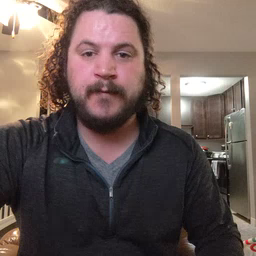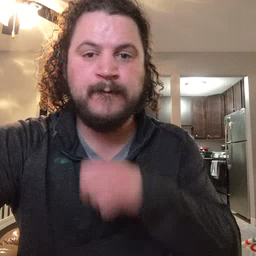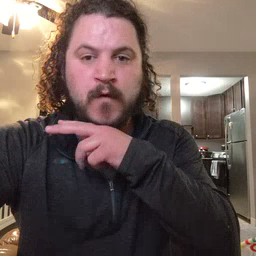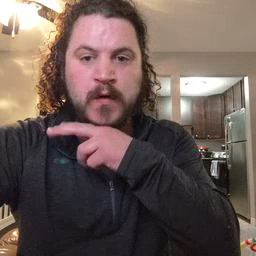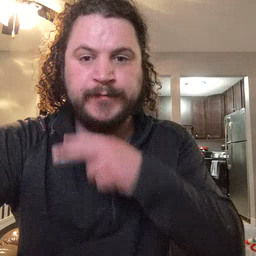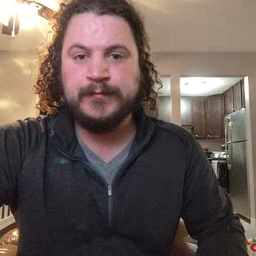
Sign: frog